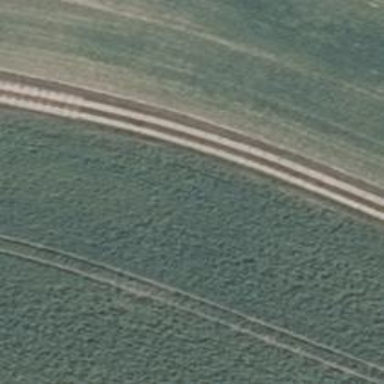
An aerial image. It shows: Track with grade2 tracktype.